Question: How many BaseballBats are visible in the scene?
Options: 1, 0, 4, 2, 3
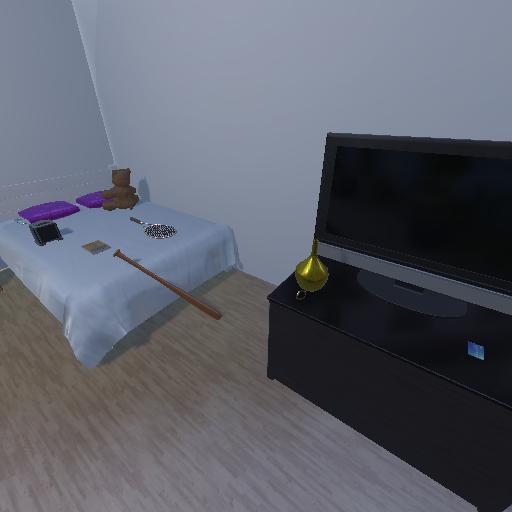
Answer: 1